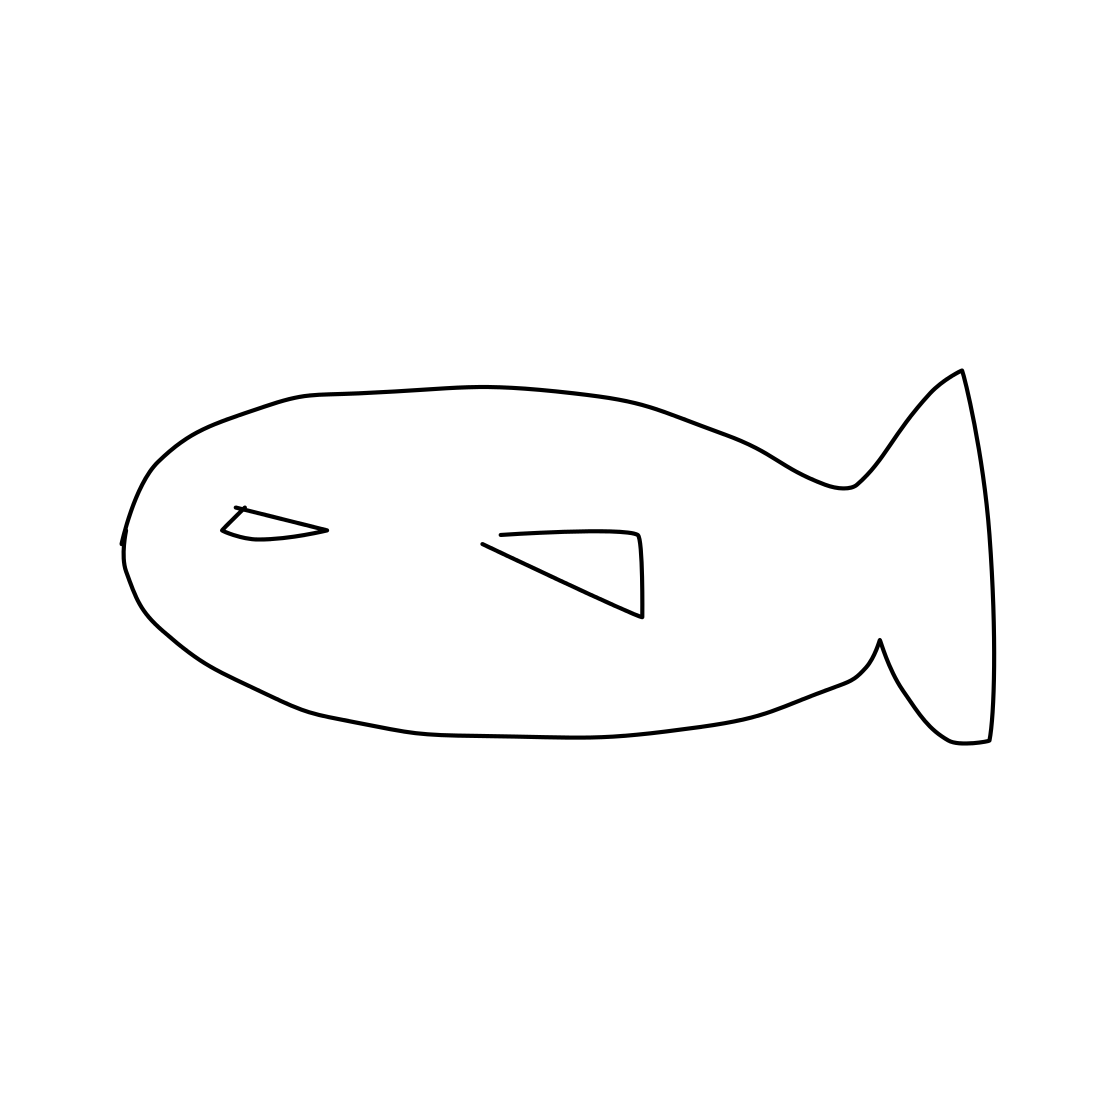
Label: fish